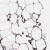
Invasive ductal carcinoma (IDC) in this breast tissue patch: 0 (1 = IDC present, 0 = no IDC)